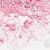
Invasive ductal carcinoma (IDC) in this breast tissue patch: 0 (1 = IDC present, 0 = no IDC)